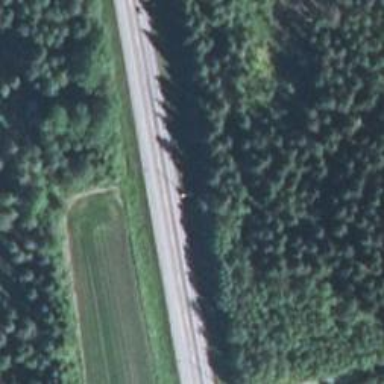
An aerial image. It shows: Motorway.